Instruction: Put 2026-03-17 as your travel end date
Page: home
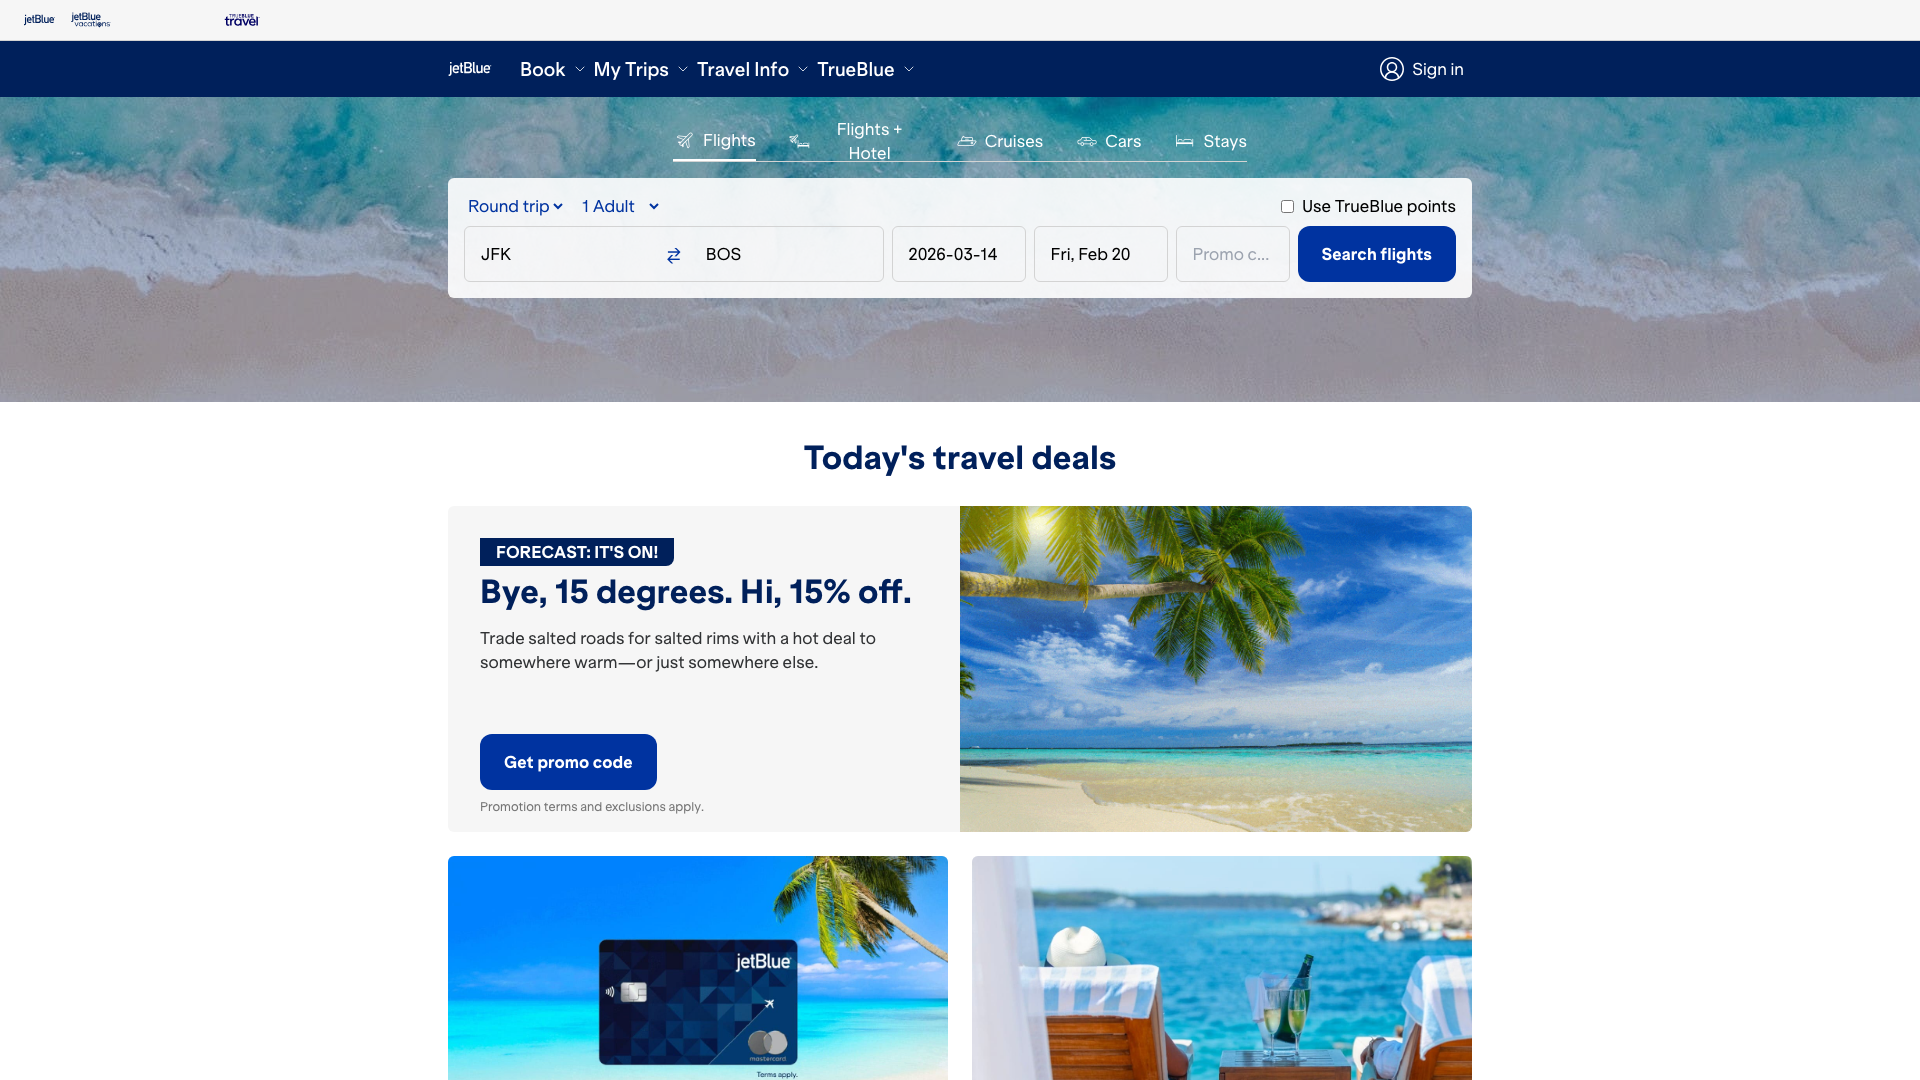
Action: type